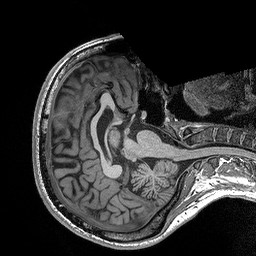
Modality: T1w
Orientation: axial
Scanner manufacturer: siemens
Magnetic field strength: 3 T
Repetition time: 2.3 s